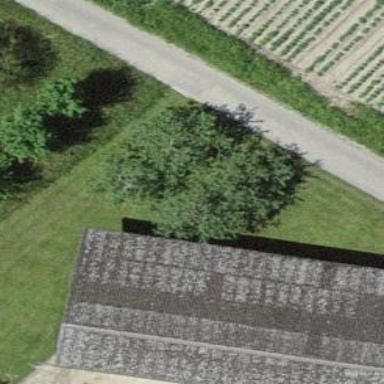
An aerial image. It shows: Rural barn.